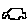
Label: car